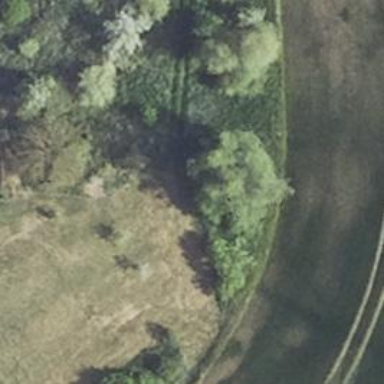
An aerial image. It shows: Deciduous broadleaved tree.